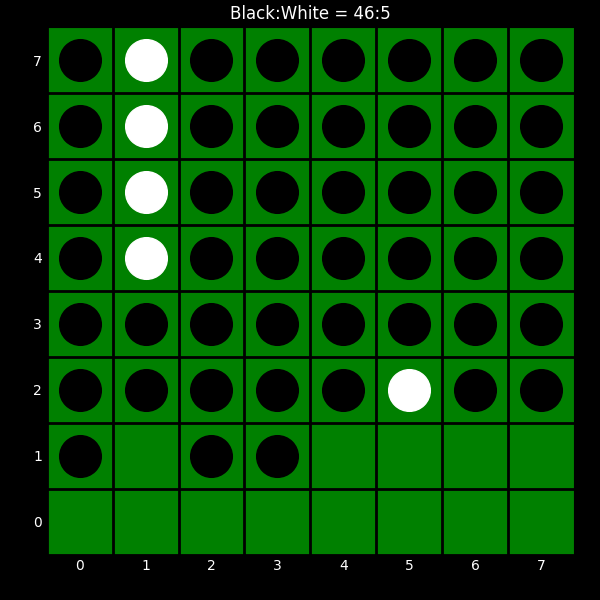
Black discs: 46
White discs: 5